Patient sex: M
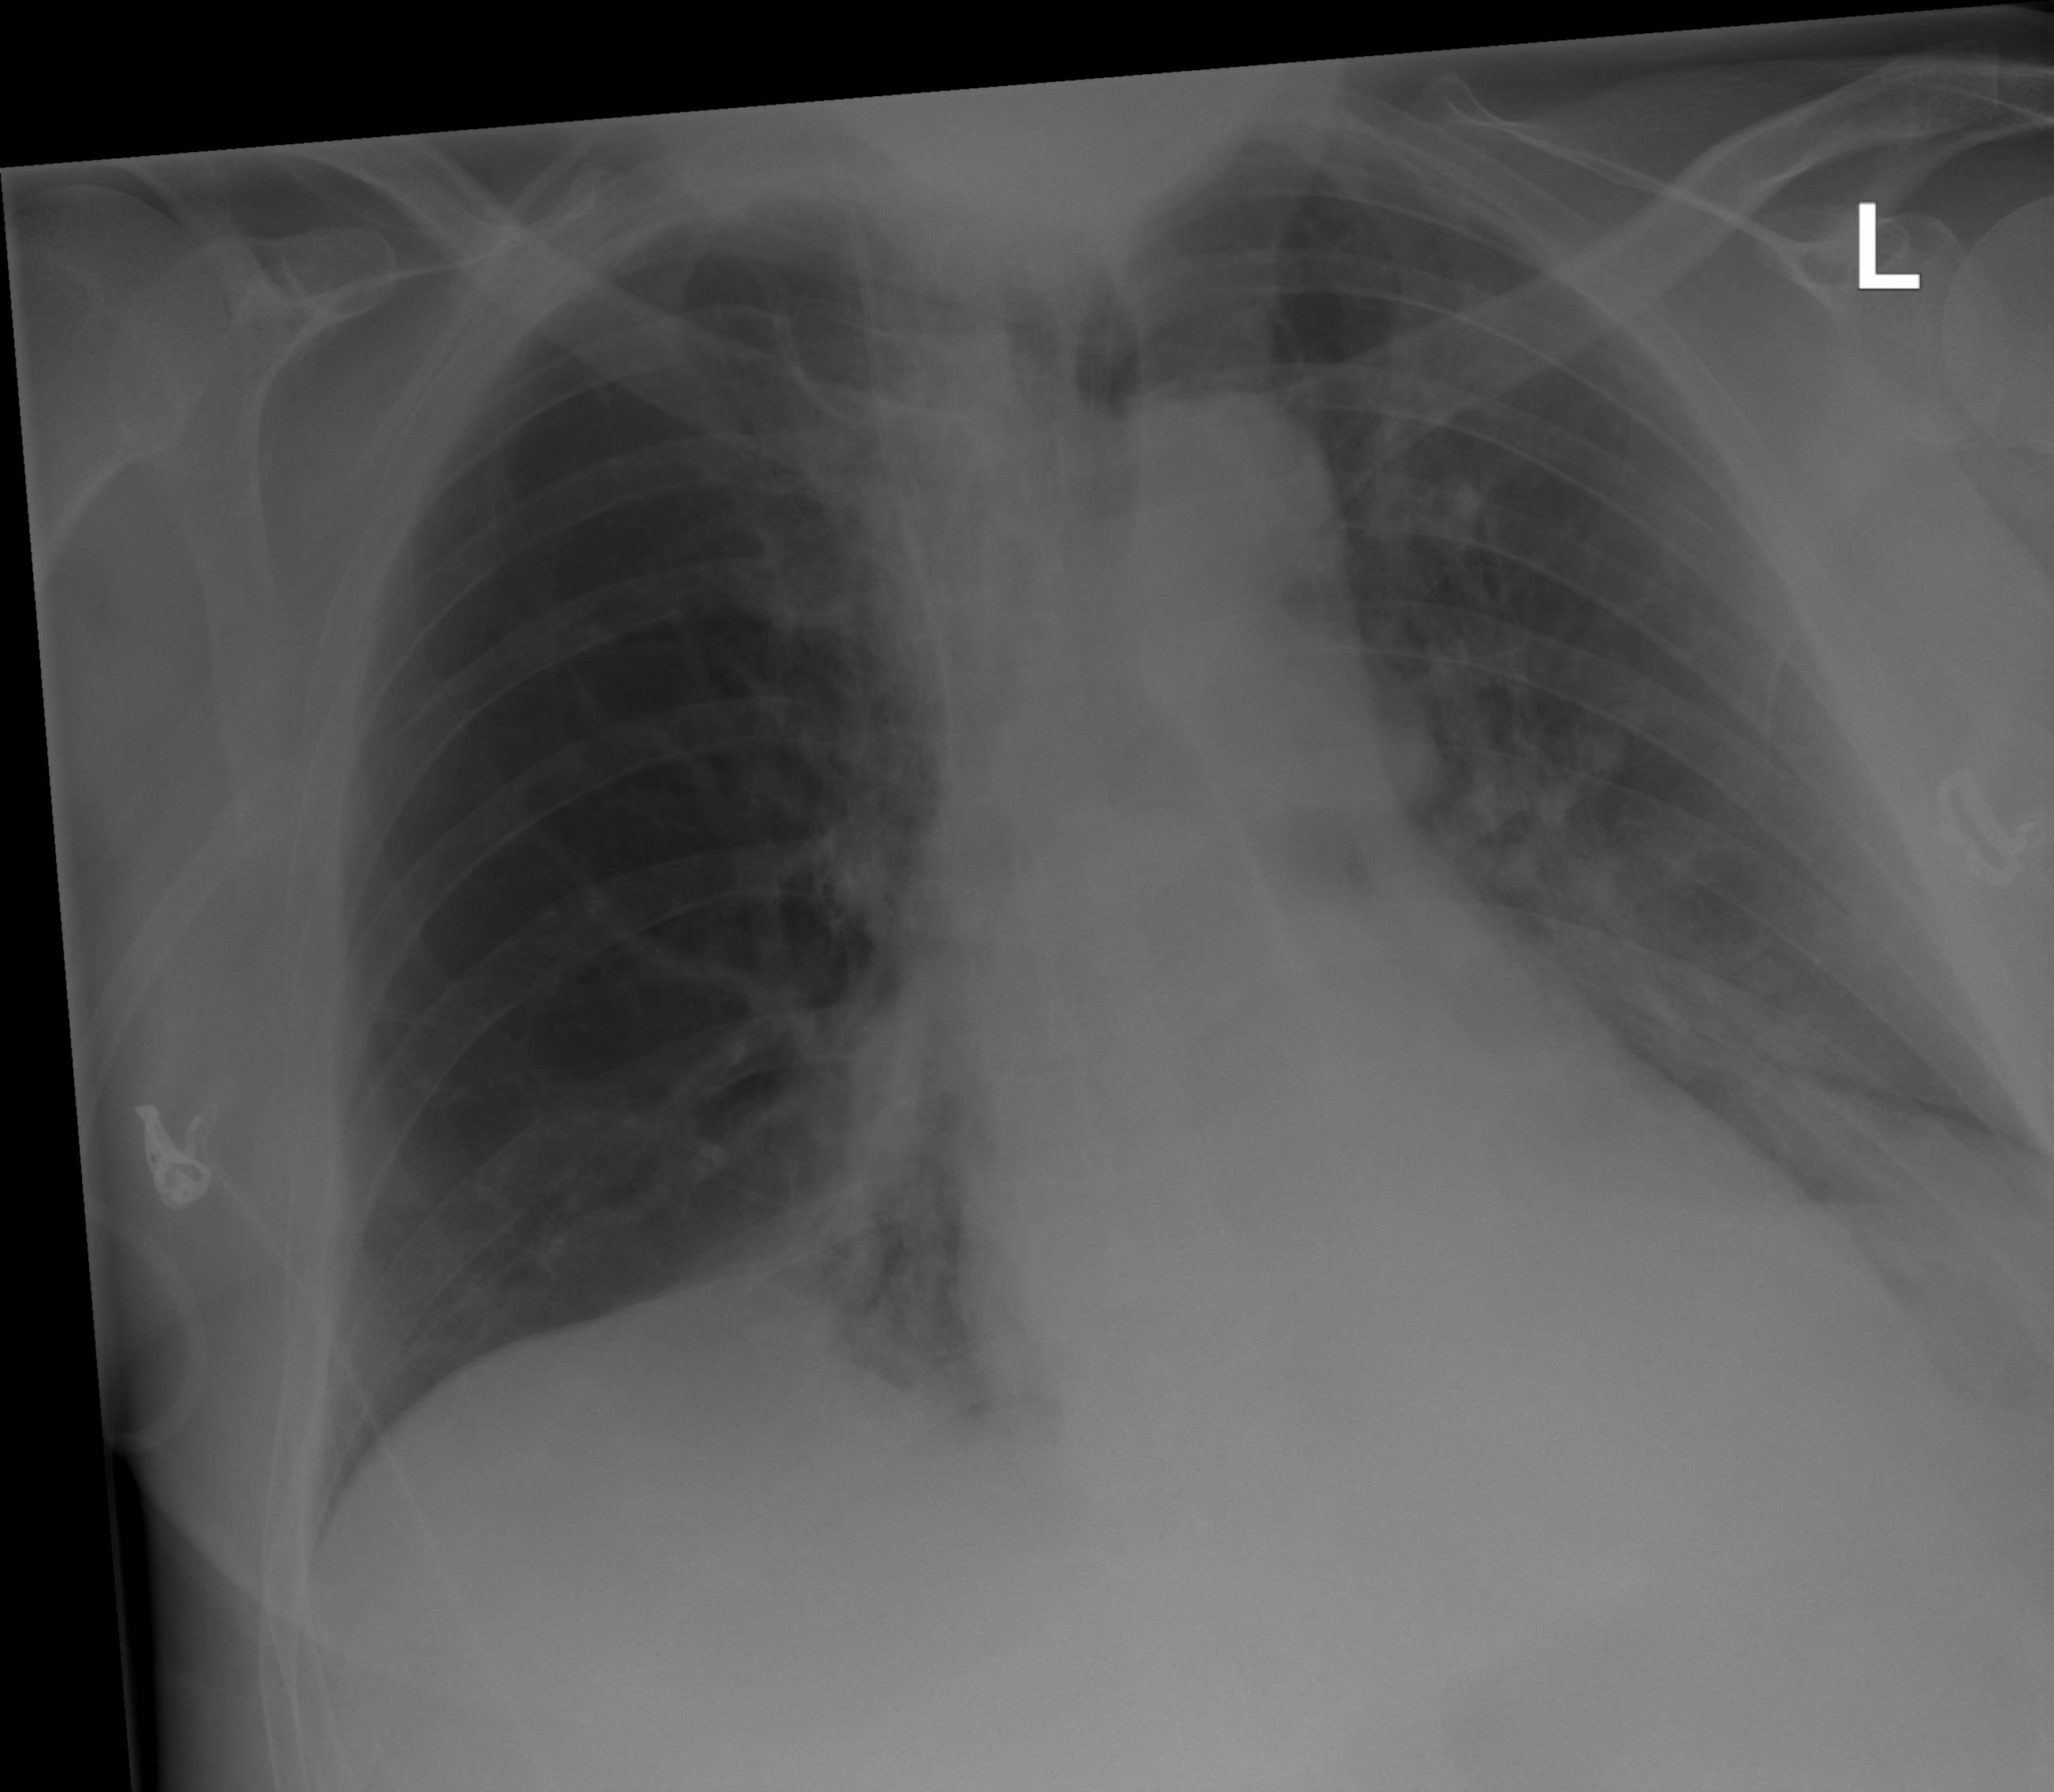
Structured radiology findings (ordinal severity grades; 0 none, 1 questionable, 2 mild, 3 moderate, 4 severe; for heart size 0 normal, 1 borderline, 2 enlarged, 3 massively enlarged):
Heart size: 0
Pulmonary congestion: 0
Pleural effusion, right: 0
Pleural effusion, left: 2
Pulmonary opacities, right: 0
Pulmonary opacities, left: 2
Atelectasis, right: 0
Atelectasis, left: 2